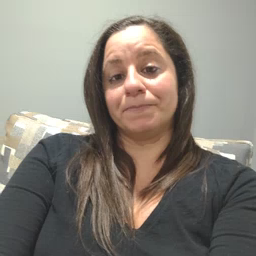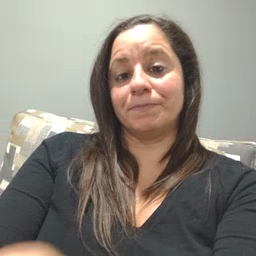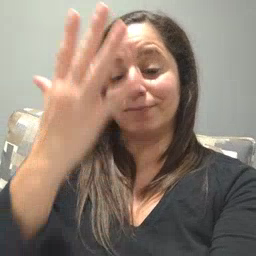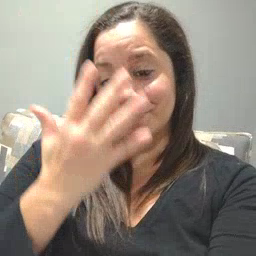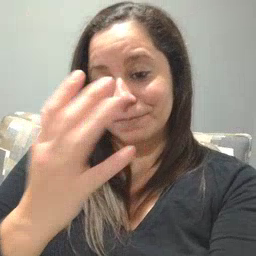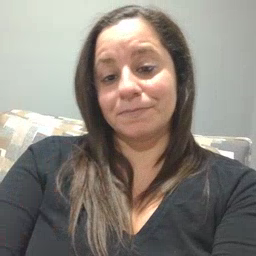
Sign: sad